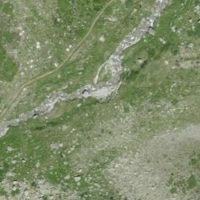
EUNIS habitat code: 26
Species observed at this site:
Rumex acetosa